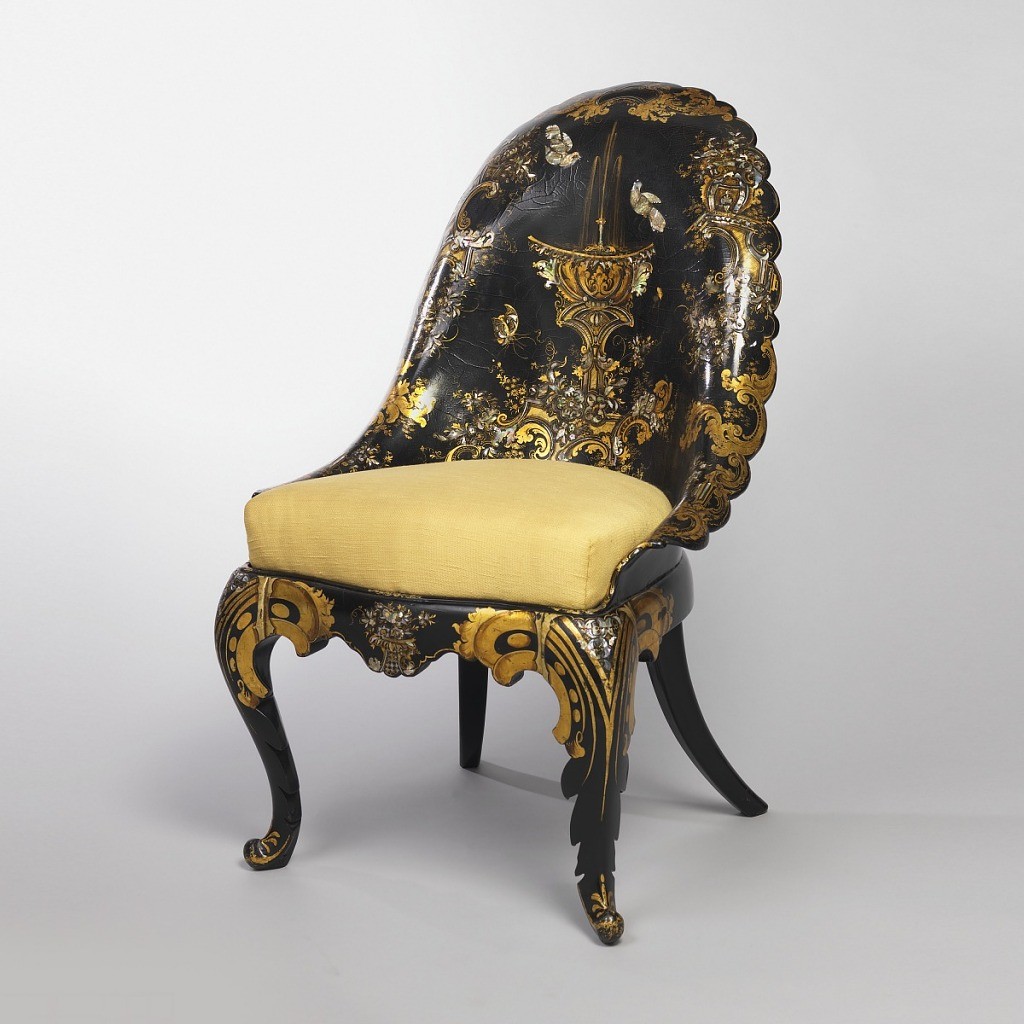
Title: Chair
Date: ca. 1844
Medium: Molded papier-mâché, inlaid with mother-of-pearl, painted and gilt wood
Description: Side chair, with vestigial arms molded in one piece with rounded back having rolled and scalloped edge; cabriole legs; slip seat (upholstered Dec. 1967).  Black ground with gilded rococo-revival designs, mother-of-pearl inlay: central motif- fountain, birds and butterfly.